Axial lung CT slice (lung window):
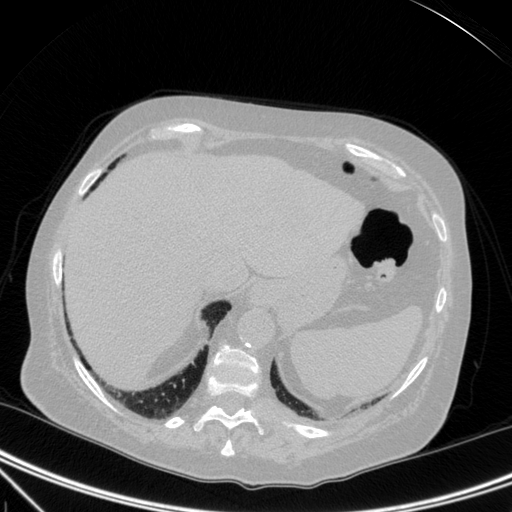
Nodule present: no